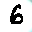
Label: 6